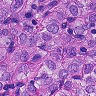
Metastatic tissue present: yes